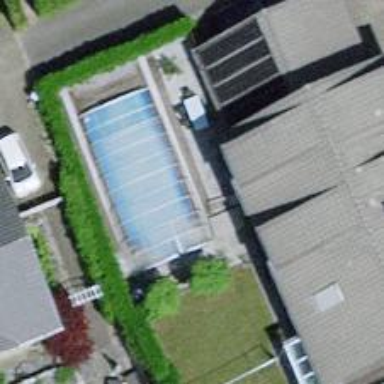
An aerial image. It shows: Swimming pool located in leisure land.